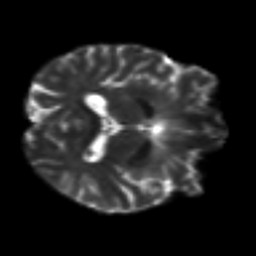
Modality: T2w
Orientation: axial
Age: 47
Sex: male
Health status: healthy
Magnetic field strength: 3 T
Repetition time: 8.4 s
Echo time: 0.0926 s